Interaction volume radius: 5 \u00c5
Interaction volume height: 35 \u00c5
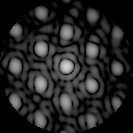
Disorder parameter: 0.237